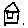
Label: house